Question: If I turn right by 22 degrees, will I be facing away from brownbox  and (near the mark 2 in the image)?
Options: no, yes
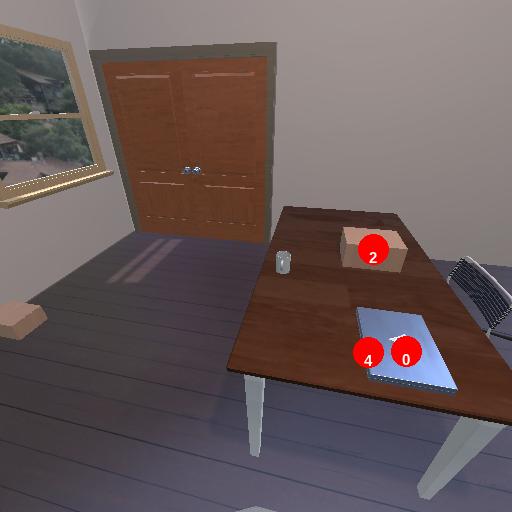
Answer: no